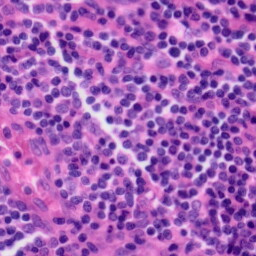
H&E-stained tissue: Tonsil